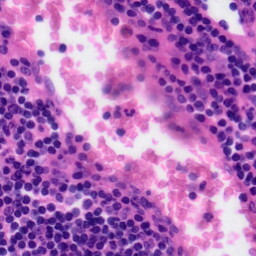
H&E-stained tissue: Tonsil